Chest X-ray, PA view. Patient: 51 years old, sex F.
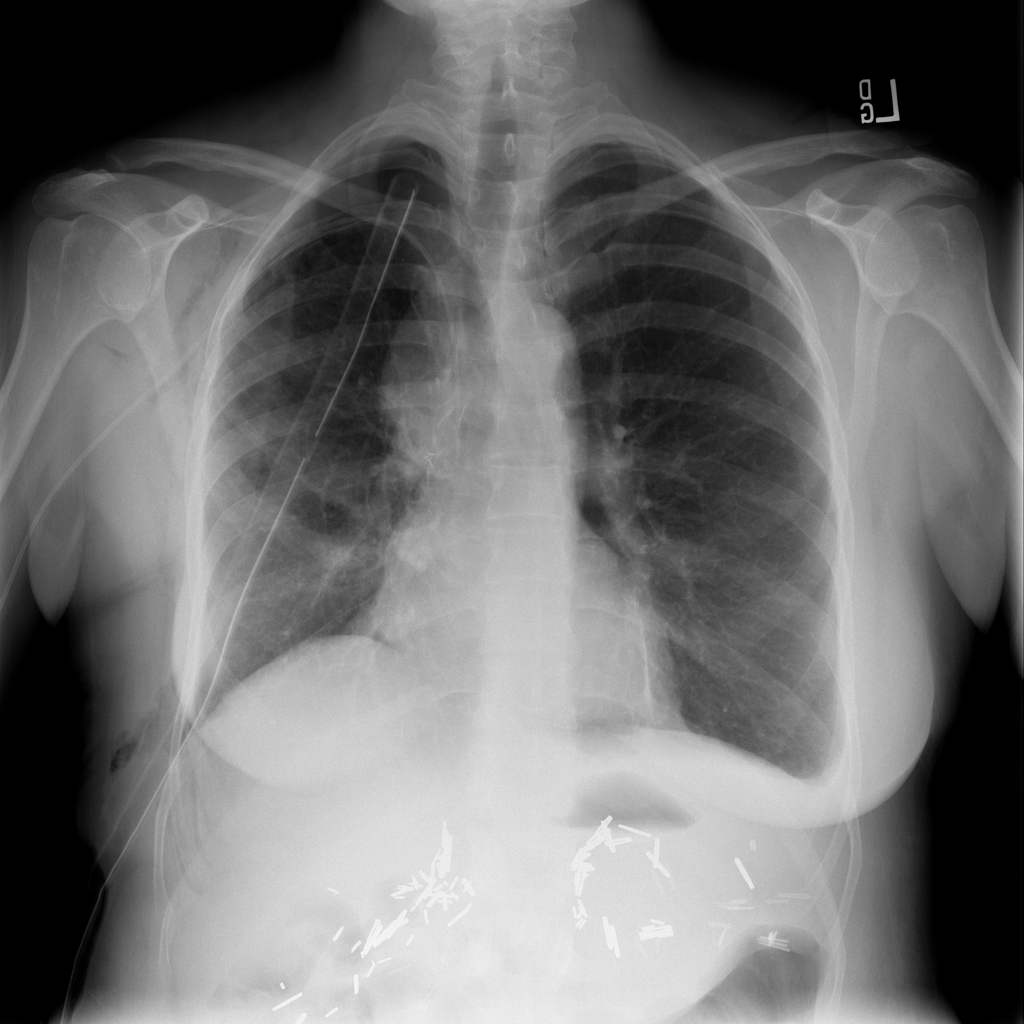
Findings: Effusion, Pneumothorax